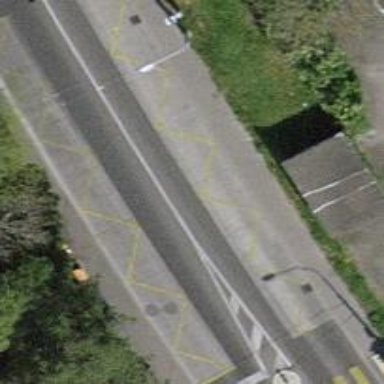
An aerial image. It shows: Bus stop for trolleybuses with designated stop position.